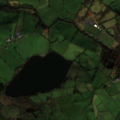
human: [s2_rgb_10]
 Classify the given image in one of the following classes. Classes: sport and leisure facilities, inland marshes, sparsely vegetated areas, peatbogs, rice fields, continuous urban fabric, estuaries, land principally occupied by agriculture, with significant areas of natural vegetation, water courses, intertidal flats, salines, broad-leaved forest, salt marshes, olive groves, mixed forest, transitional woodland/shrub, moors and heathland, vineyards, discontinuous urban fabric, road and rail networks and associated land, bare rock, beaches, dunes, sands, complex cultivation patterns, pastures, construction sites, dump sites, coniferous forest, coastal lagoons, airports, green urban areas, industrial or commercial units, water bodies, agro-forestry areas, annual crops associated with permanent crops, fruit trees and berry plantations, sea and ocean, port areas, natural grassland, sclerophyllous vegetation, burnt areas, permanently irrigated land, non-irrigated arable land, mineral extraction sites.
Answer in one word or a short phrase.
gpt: pastures